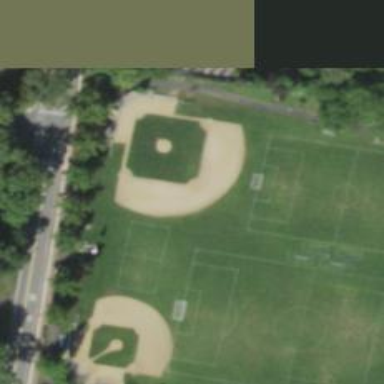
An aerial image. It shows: Baseball/softball pitch for leisure and sports activities.